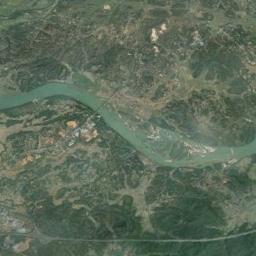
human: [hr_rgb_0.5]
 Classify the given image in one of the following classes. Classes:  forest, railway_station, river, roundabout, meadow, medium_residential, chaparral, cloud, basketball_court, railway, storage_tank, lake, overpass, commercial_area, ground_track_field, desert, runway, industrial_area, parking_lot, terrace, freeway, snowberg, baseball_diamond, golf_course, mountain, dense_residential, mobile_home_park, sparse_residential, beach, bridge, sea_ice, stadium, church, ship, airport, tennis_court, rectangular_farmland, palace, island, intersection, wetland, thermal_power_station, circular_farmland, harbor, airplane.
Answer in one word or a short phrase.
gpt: river